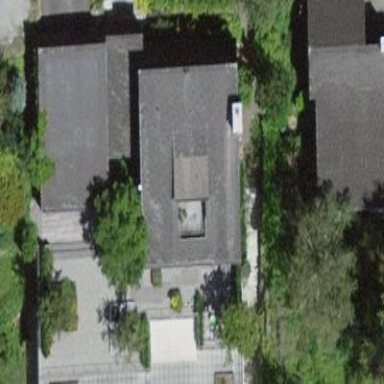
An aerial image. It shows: Residential building.